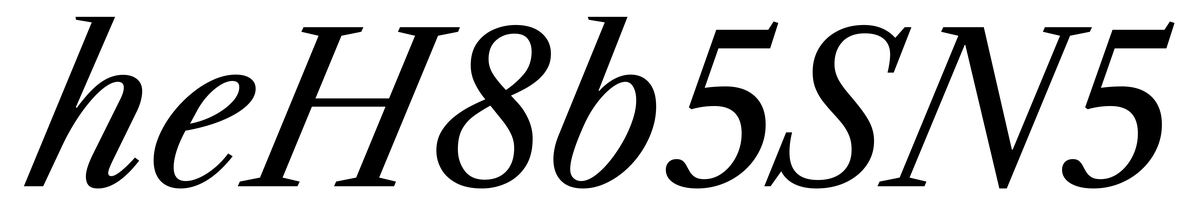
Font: LibreCaslonText-Italic_Italic